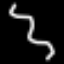
Label: squiggle